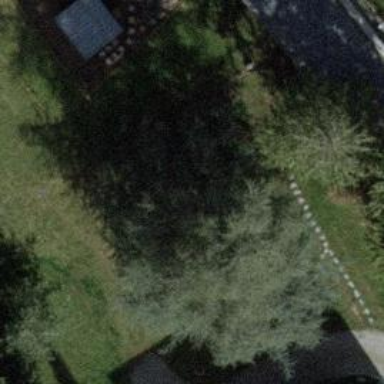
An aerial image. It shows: Evergreen tree with needle-leaved leaves.